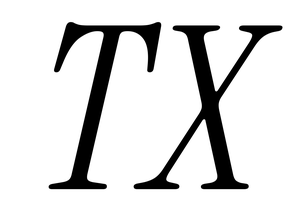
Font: InstrumentSerif-Italic